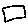
Label: square